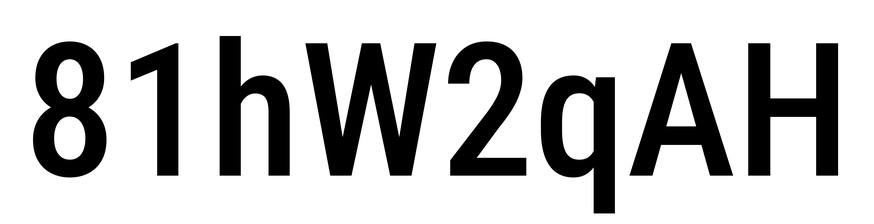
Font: Roboto_Condensed_Medium